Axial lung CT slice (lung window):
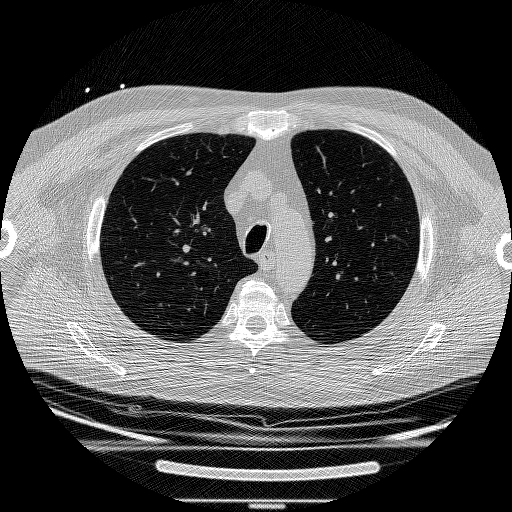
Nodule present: no